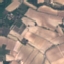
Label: PermanentCrop